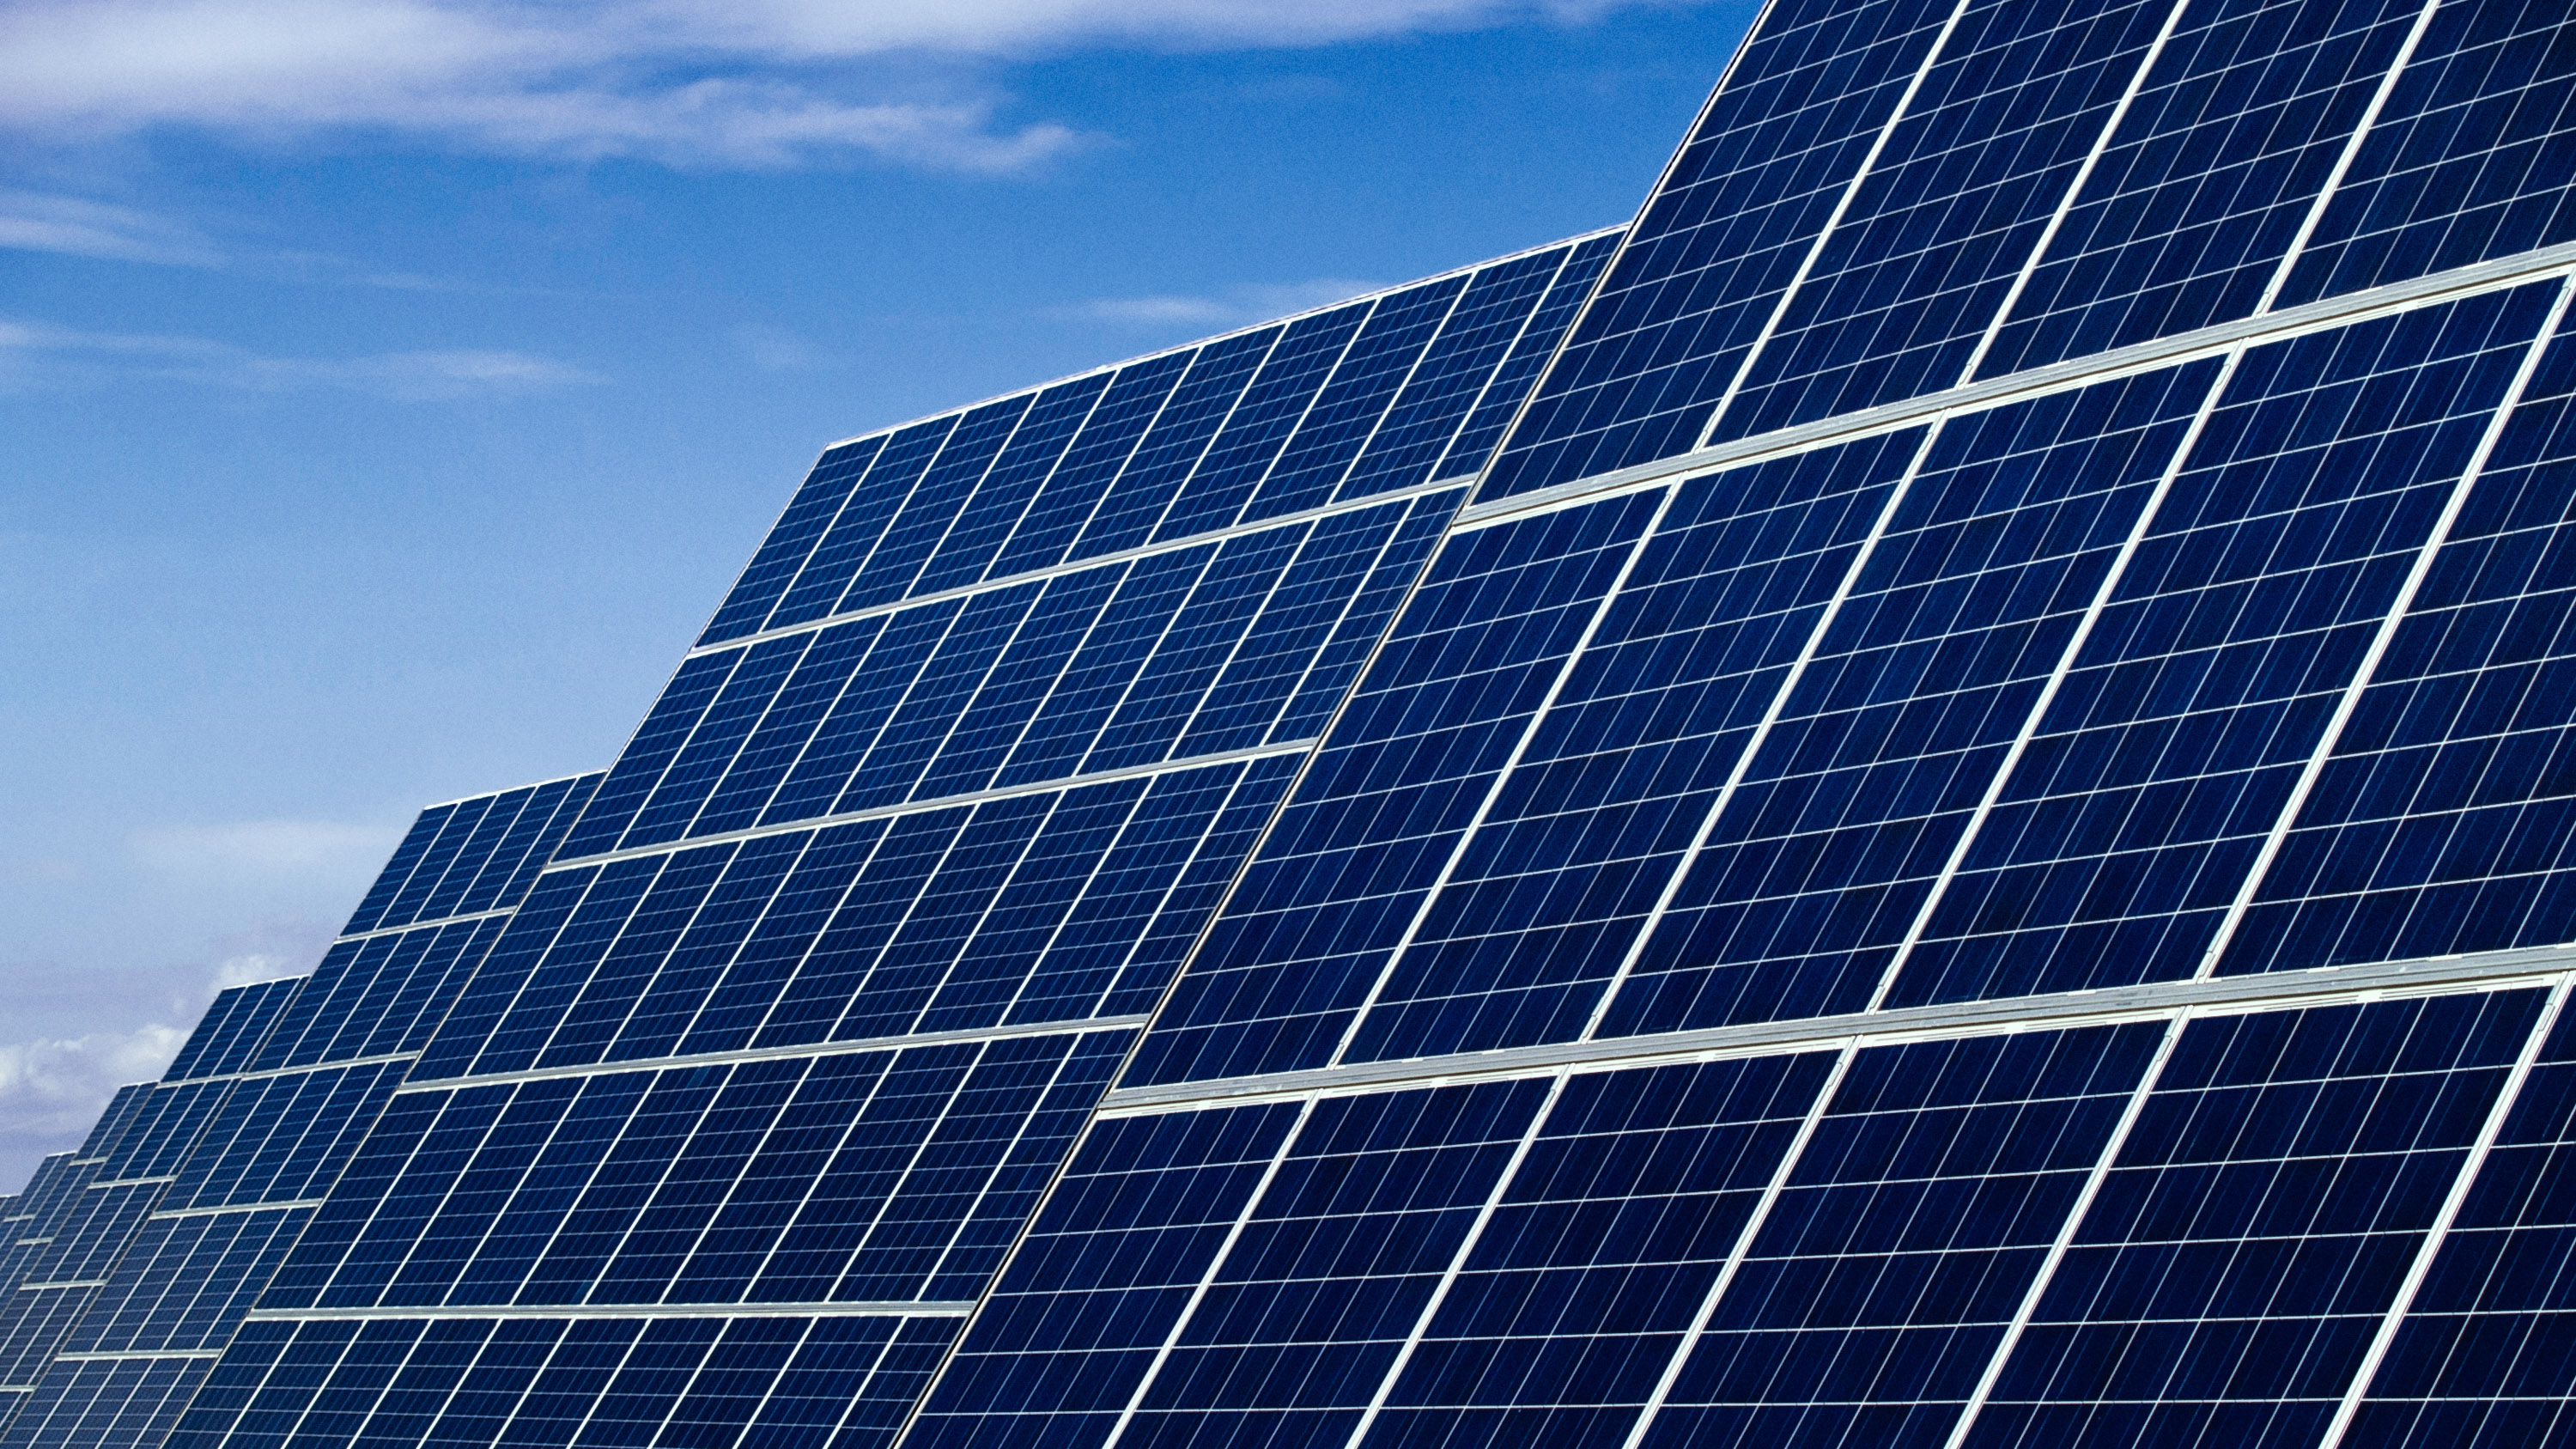
Label: Clean